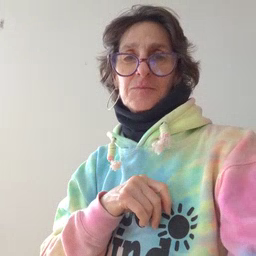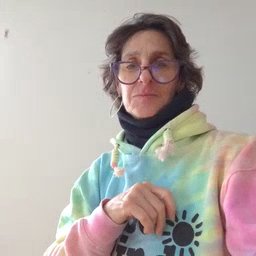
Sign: jump